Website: apple
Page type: customer-info-address
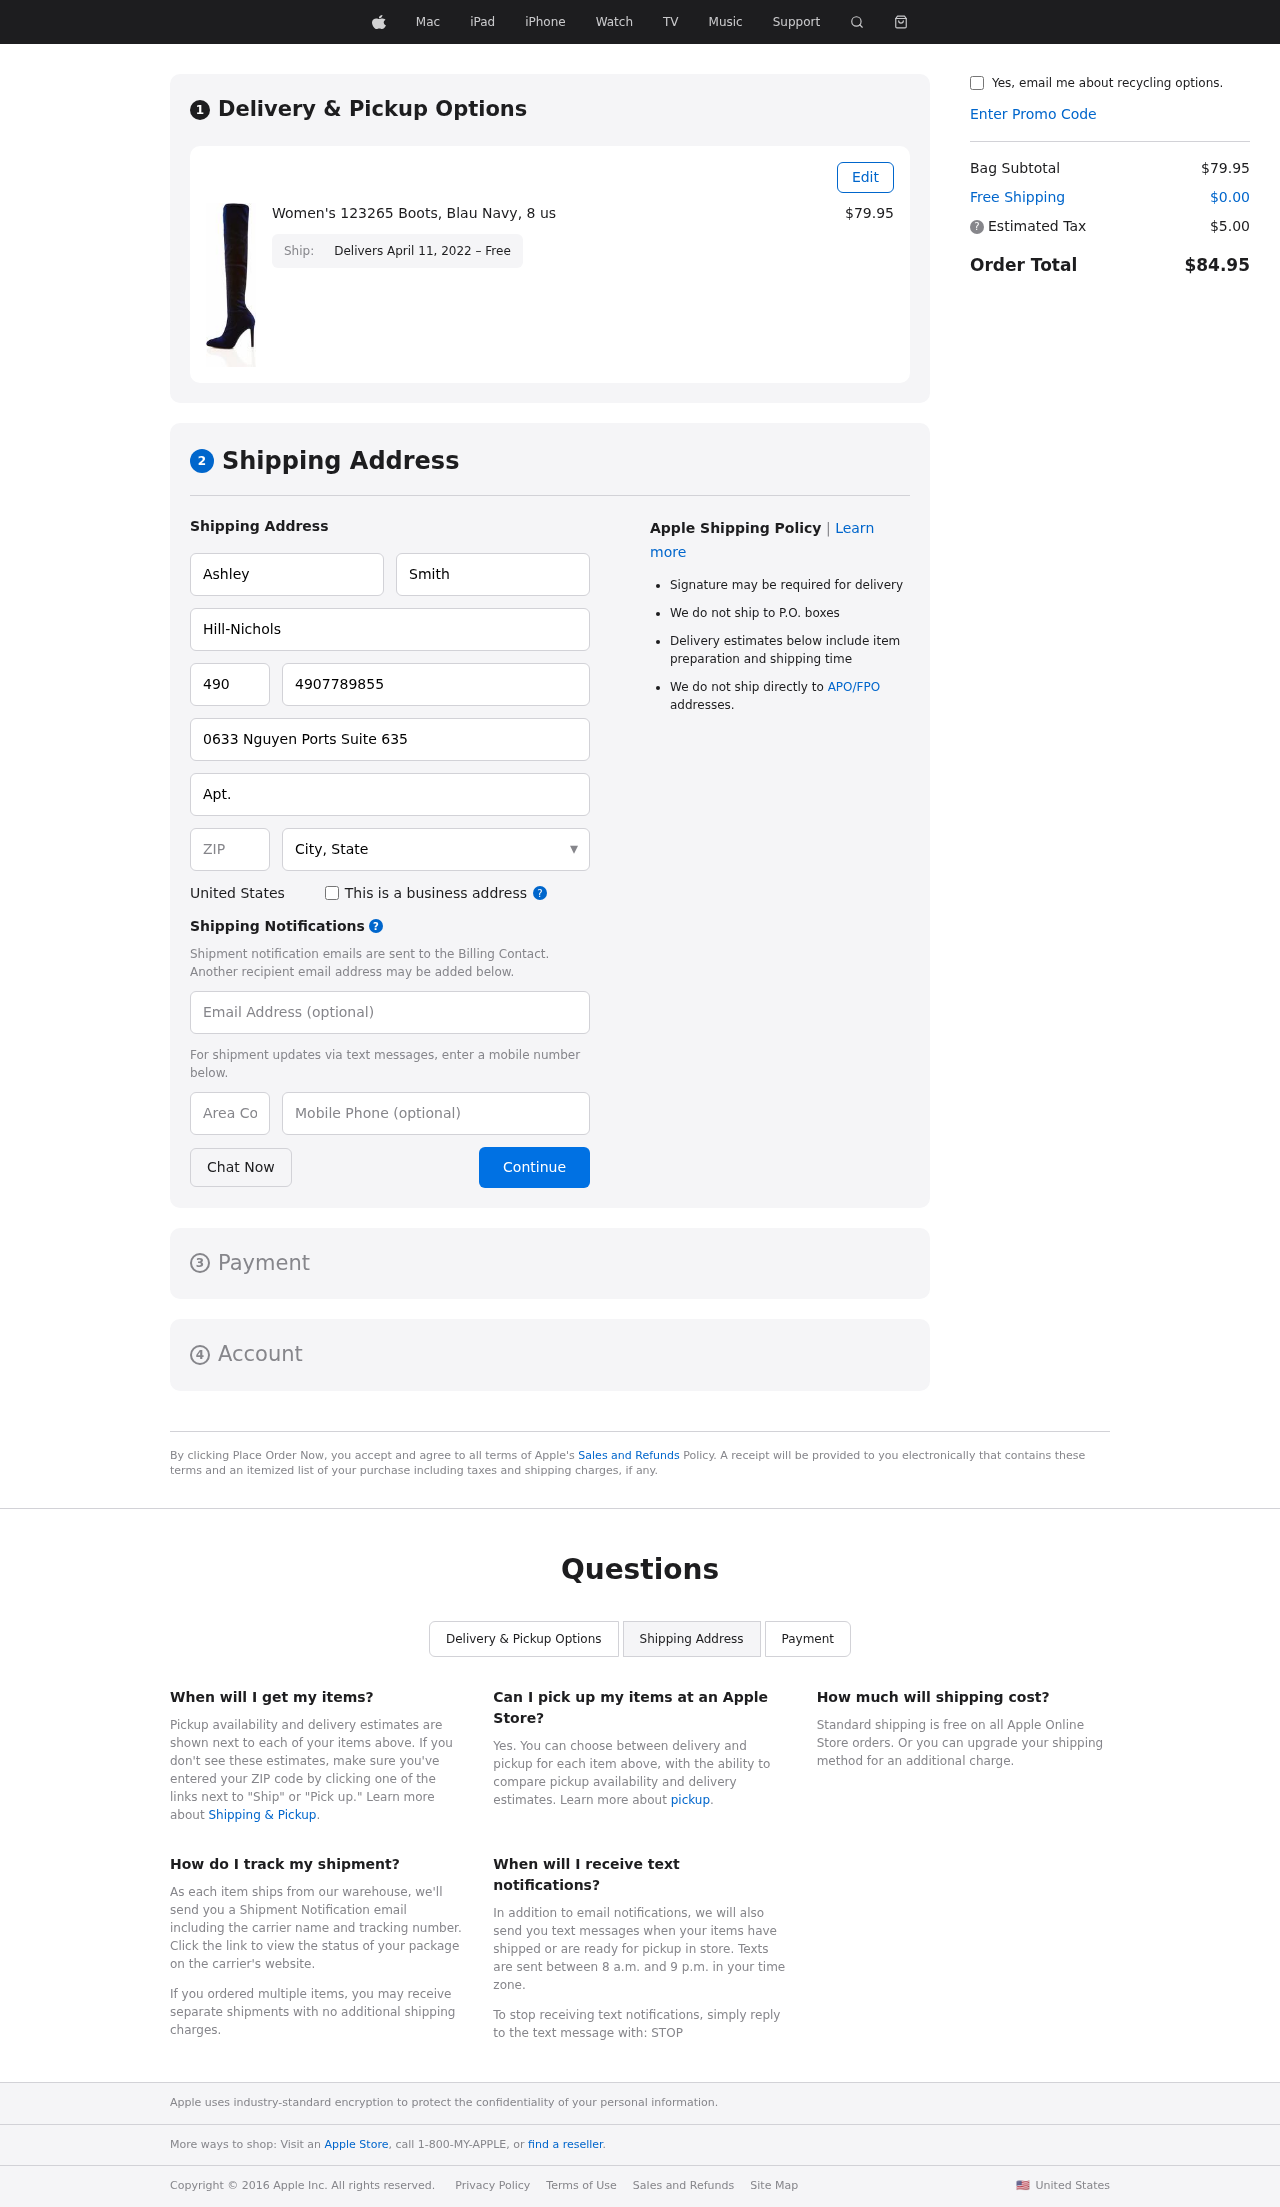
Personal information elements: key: PII_CITY_STATE
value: North Charlesfort, GA
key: PII_COMPANY
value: Hill-Nichols
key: PII_COUNTRY
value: United States
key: PII_EMAIL
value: ashleysmith@gmail.com
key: PII_FIRSTNAME
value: Ashley
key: PII_LASTNAME
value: Smith
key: PII_PHONE
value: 4907789855
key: PII_PHONE_ALT
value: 5094723122
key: PII_PHONE_ALT_AREA
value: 509
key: PII_PHONE_AREA
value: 490
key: PII_POSTCODE
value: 52623
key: PII_STREET
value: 0633 Nguyen Ports Suite 635
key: PII_STREET2
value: Apt. 252
Product elements: key: PRODUCT1_NAME
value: Women's 123265 Boots, Blau Navy, 8 us
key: PRODUCT1_PRICE
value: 79.95
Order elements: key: ORDER_DELIVERY_DATE
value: Delivers April 11, 2022 – Free
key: ORDER_SUBTOTAL
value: $79.95
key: ORDER_SHIPPING_COST
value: $0.00
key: ORDER_TAX
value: $5.00
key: ORDER_TOTAL
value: $84.95